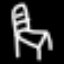
Label: chair